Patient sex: M
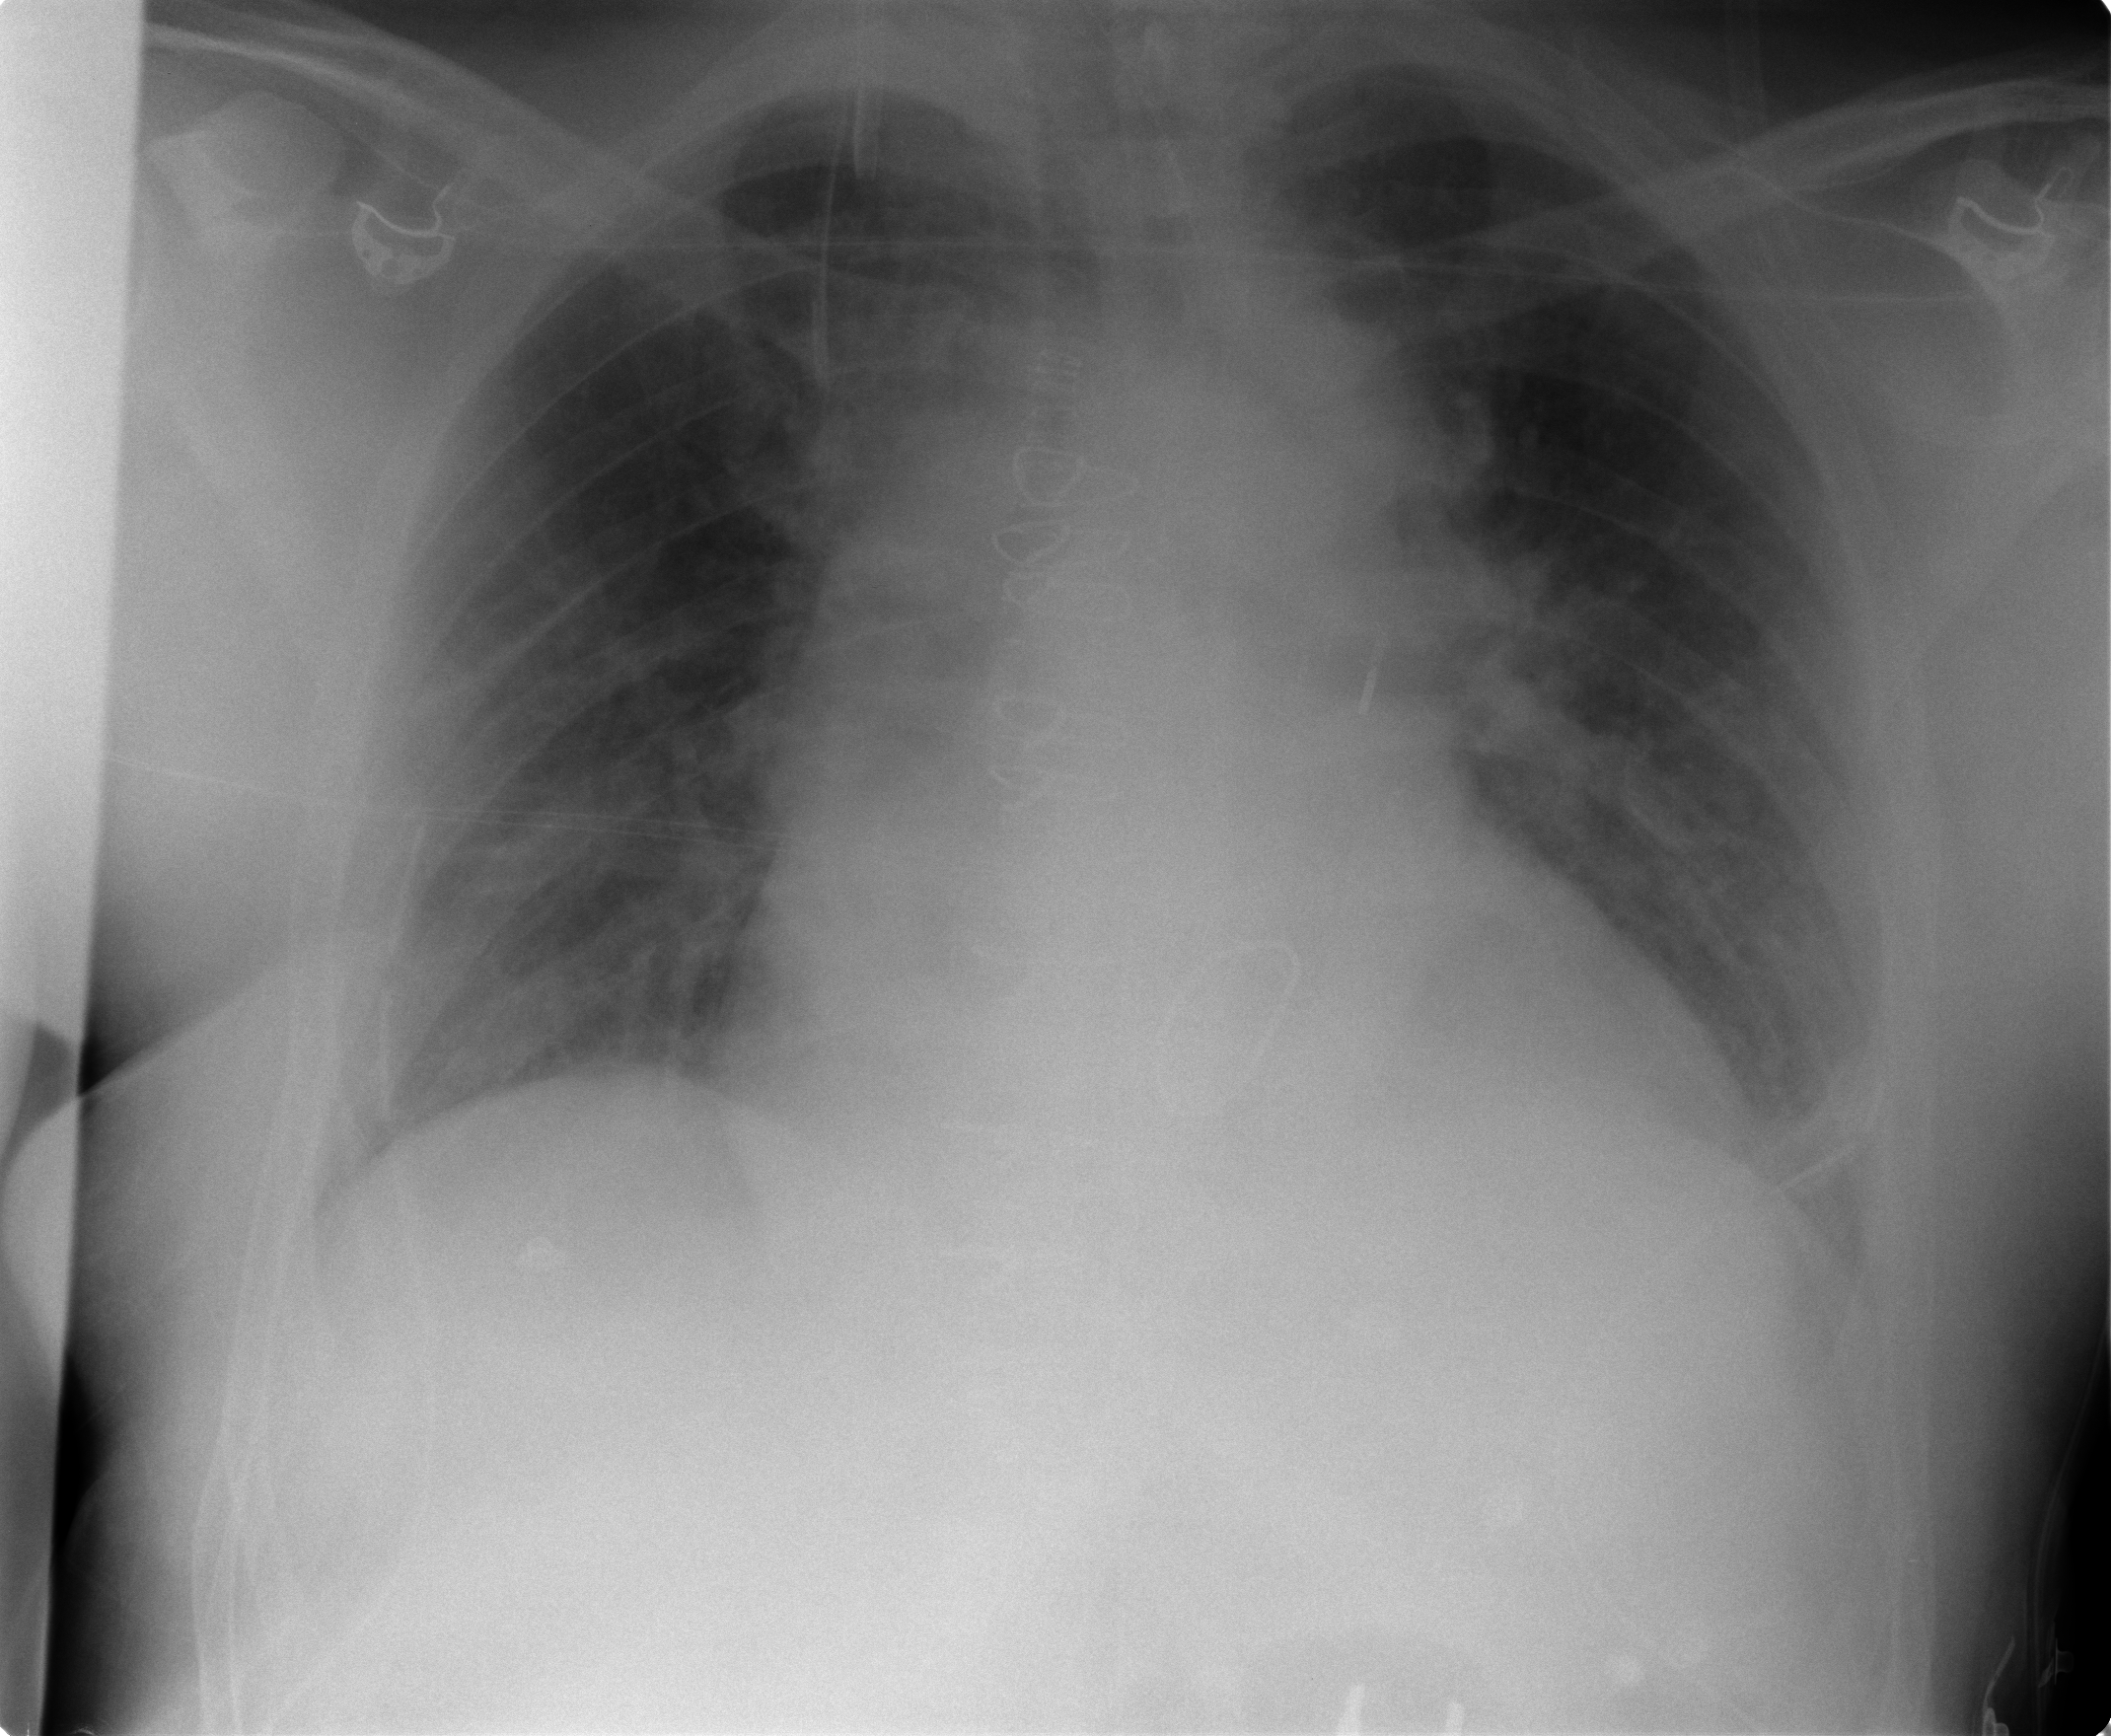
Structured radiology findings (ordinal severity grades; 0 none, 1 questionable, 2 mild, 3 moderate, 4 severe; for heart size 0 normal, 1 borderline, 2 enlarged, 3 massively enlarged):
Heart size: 2
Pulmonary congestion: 2
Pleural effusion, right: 0
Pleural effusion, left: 0
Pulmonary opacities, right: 0
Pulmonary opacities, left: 0
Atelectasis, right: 2
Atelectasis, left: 2